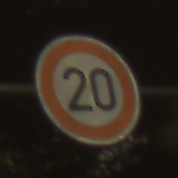
Verkehrszeichen: Geschwindigkeit20
Umgebung: Outdoor, Nature
Tageszeit: SunriseSunset
Wetter: PartlyCloudy
Licht: Natural
Jahreszeit: NotSpecified
Kontrast: HighContrast